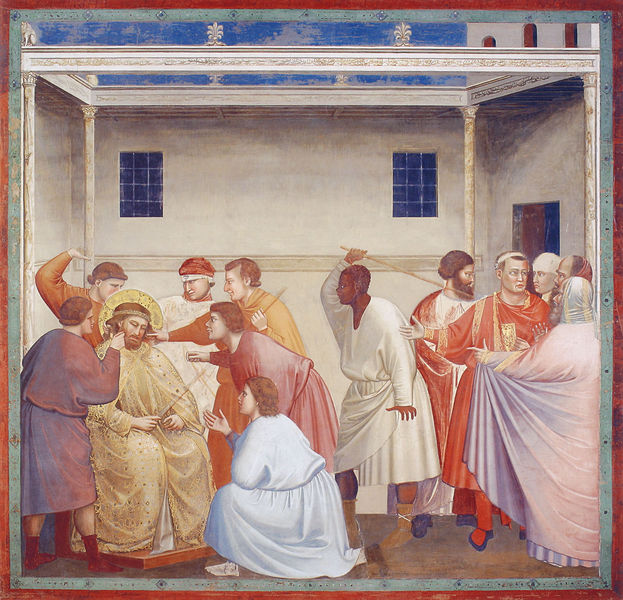
Titel: Arenakapelle / Scrovegni-Kapelle
Künstler: Giotto di Bondone
Standort: Padua, Arenakapelle (EU - I - Venetien)
Schlagwörter: blau, hand, mann, weiß, menschen, sitzen, fenster, männer, pastell, schwarz, säule, haus, rot, architektur, bibel, rahmen, innenraum, gewand, gold, mantel, rosa, stock, perspektive, stab, buch, verhaftung, schlag, streicheln, römer, heiligenschein, jesus, heiliger, mohr, heilige, märtyrer, jünger, heiligre, cjesus